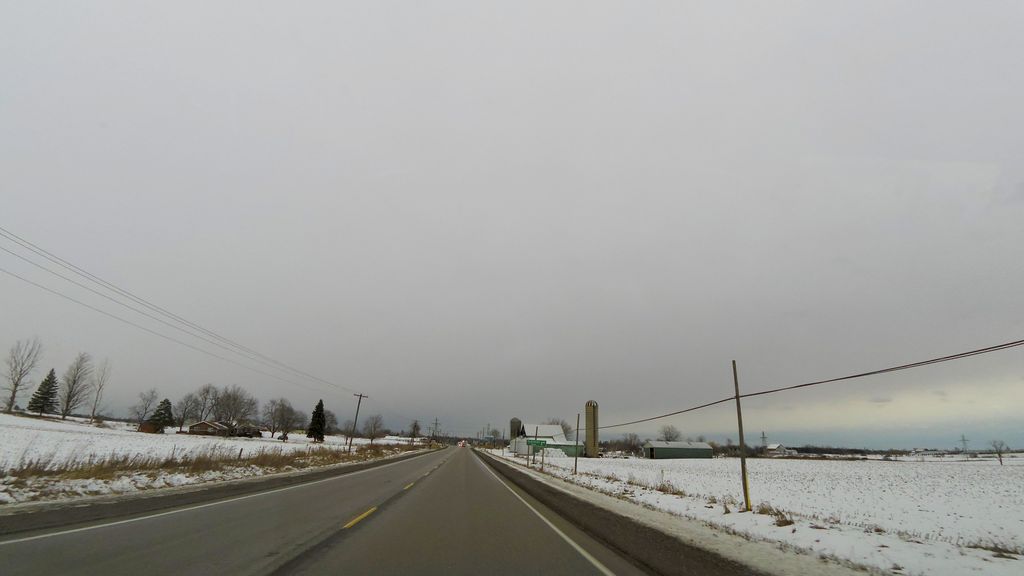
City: hamilton